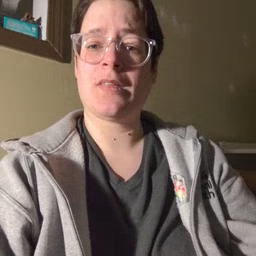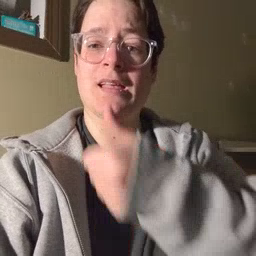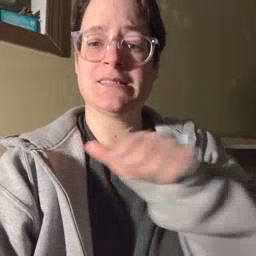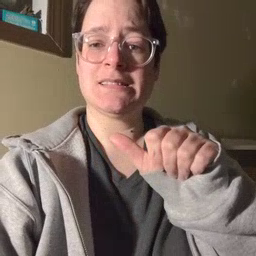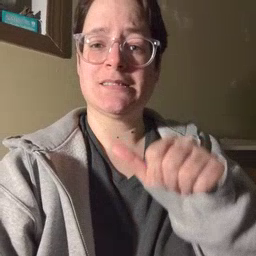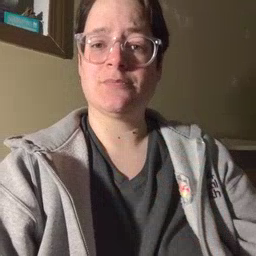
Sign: any